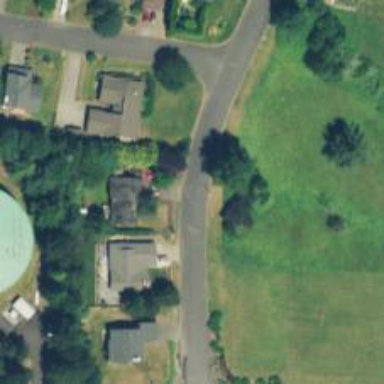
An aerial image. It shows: Residential road with sidewalk on the left.